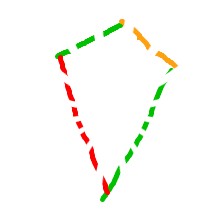
Shape: kite